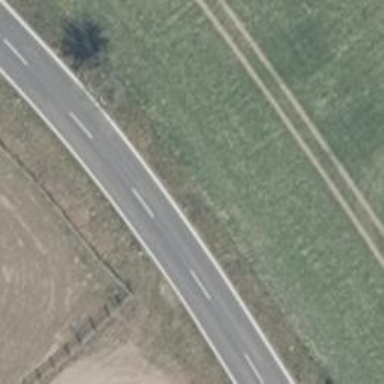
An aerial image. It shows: Secondary road with asphalt surface.